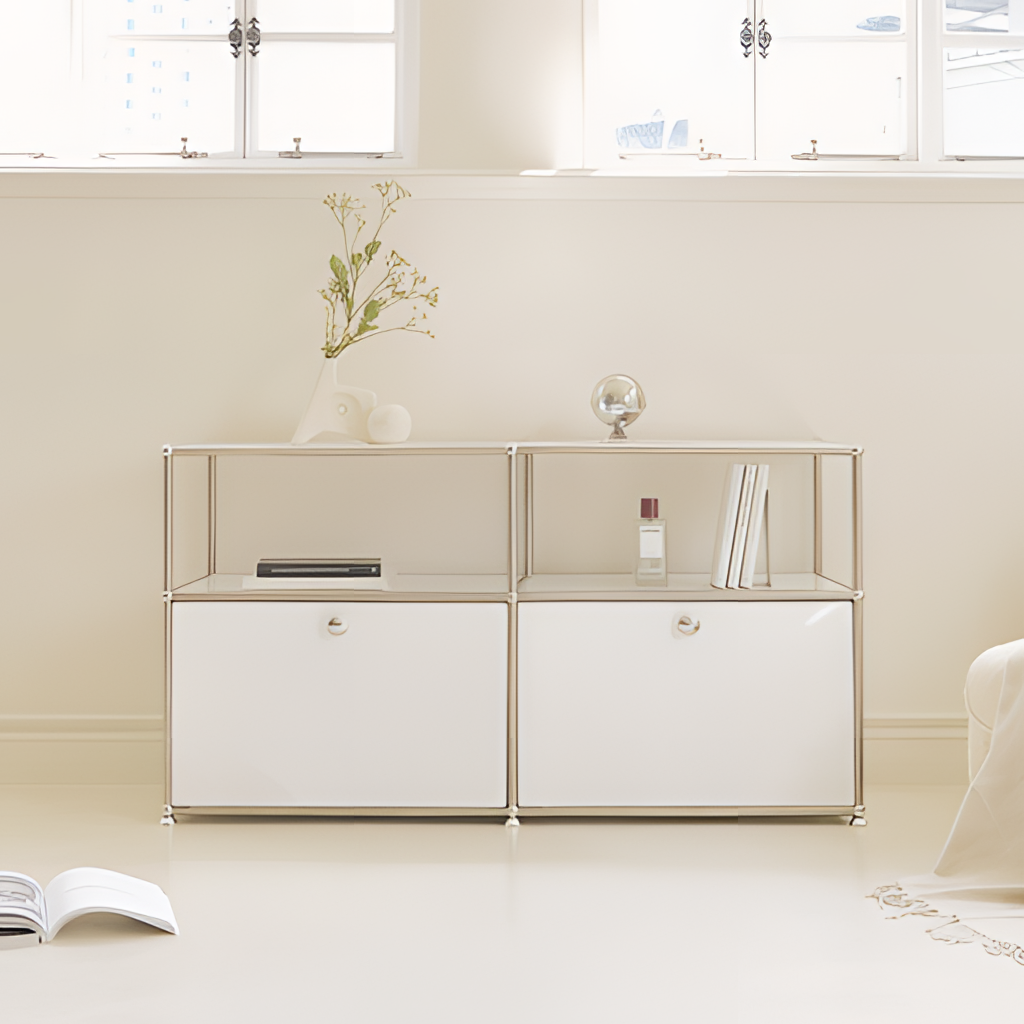
white metal storage cabinet, living room, minimalist, paint wallpaper, with solid pattern, tile flooring, with large square pattern